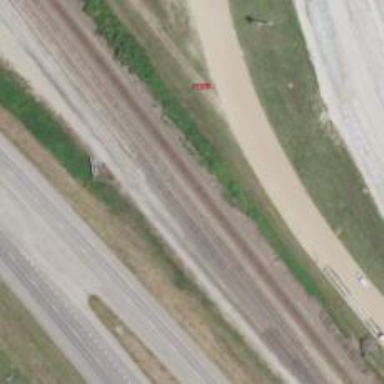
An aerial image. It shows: Railway track.